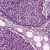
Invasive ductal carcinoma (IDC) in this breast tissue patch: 0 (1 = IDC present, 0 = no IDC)